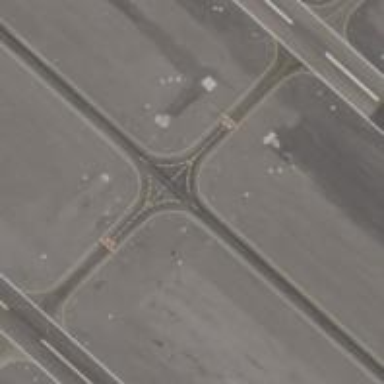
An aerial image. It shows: Image of taxiway at airport.